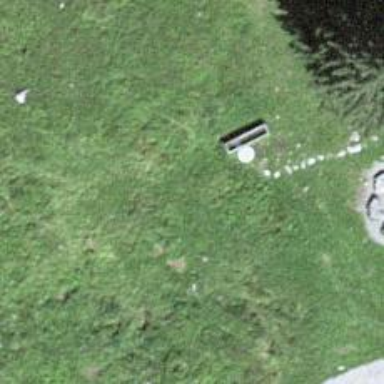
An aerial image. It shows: Picnic site for tourists.